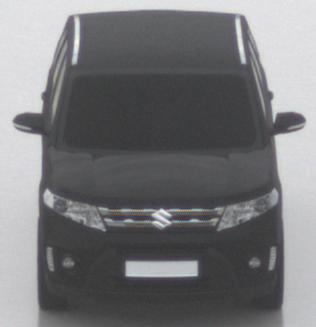
Make: Suzuki
Model: Vitara 1.6
Detailed model: Vitara (LY)
Model produced from: 2015/04
Model produced until: 2018/08
Doors: 5
Color: black
Road condition: wet road
Daytime: morning or afternoon
Contrast: low contrast